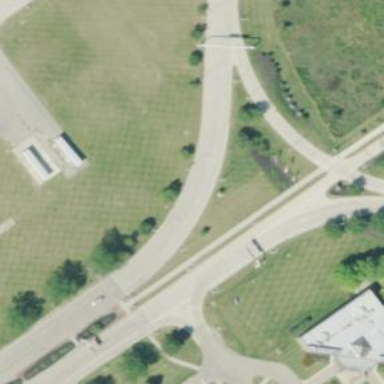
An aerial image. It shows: Secondary link road.